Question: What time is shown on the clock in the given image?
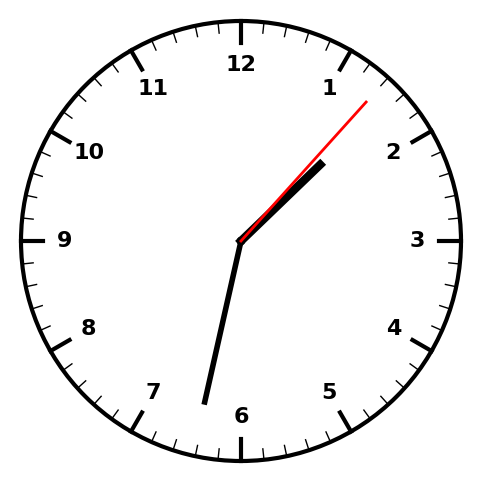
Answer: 01:32:07